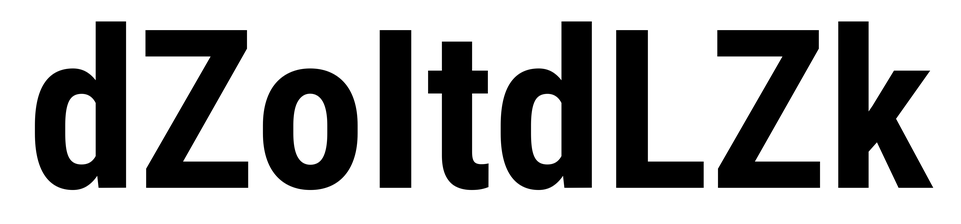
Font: Roboto_Condensed_Bold